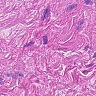
Metastatic tissue present: no